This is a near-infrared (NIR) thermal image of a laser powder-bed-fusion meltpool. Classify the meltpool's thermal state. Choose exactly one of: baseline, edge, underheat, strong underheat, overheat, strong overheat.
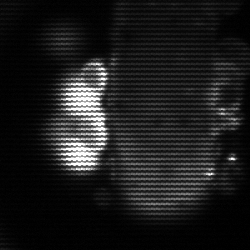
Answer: strong underheat